Question: i try to put the progress bar into the notification. but the problem is the system will not respond for few seconds and progress bar stuck at beginning once it's started, please take note that even the progress bar is get stuck-ed but the file is still downloading.
Below is the code, please guide me how to deal with the progress bar.
'''
public class StaffChoice extends Activity {
public static final int DIALOG_DOWNLOAD_PROGRESS = 0;
ProgressBar progressBar;
private int progress = 10;
Intent MyI;
PendingIntent MyPI;
NotificationManager MyNM;
Notification notification;
NotificationManager notificationManager;
private void startDownload() {
String url = "http://www.domainurl.com/3d.png"; //this is not a valid url
DownloadFileAsync dfa = new DownloadFileAsync();
dfa.setActivity(StaffChoice.this);
dfa.execute(url);
}
public void onTaskCompleted() {
dismissDialog(DIALOG_DOWNLOAD_PROGRESS);
}
@Override
protected void onCreate(Bundle savedInstanceState)
{
super.onCreate(savedInstanceState);
setContentView(R.layout.staffchoices);
MyI = new Intent(getApplicationContext(), MaxAppsAct.class);
MyPI = PendingIntent.getActivity(getApplicationContext(), 0, MyI, 0);
MyNM = (NotificationManager)getSystemService(Context.NOTIFICATION_SERVICE);
Intent intent = new Intent(this, StaffChoice.class);
final PendingIntent pendingIntent = PendingIntent.getActivity(getApplicationContext(), 0, intent, 0);
notification = new Notification(R.drawable.logo, "Downloading...", System.currentTimeMillis());
notification.flags = notification.flags | Notification.FLAG_ONGOING_EVENT;
notification.contentView = new RemoteViews(getApplicationContext().getPackageName(), R.layout.staffchoices);
notification.contentIntent = pendingIntent;
notification.contentView.setImageViewResource(R.id.imgIcon, R.drawable.save);
notification.contentView.setTextViewText(R.id.tvText, "Downloading...");
notification.contentView.setProgressBar(R.id.pbStatus, 100, progress, false);
notificationManager = (NotificationManager) getApplicationContext().getSystemService(getApplicationContext().NOTIFICATION_SERVICE);
notificationManager.notify(42, notification);
startDownload();
}
public class DownloadFileAsync extends AsyncTask<String, String, String> {
StaffChoice activity;
private boolean completed;
@Override
protected void onPreExecute() {
super.onPreExecute();
showDialog(DIALOG_DOWNLOAD_PROGRESS);
}
@Override
protected String doInBackground(String... aurl) {
int count;
try {
URL url = new URL(aurl[0]);
URLConnection conexion = url.openConnection();
conexion.connect();
int lenghtOfFile = conexion.getContentLength();
Log.d("ANDRO_ASYNC", "Lenght of file: " + lenghtOfFile);
File folder = new File(Environment.getExternalStorageDirectory() + "/MaxApps");
boolean success = false;
if (!folder.exists()) {
success = folder.mkdirs();
}
if (!success) {
} else {
}
InputStream input = new BufferedInputStream(url.openStream());
OutputStream output = new FileOutputStream("/sdcard/MaxApps/3d.png");
byte data[] = new byte[1024];
long total = 0;
while ((count = input.read(data)) != -1) {
total += count;
publishProgress(""+(int)((total*100)/lenghtOfFile));
output.write(data, 0, count);
}
output.flush();
output.close();
input.close();
} catch (Exception e) {}
return null;
}
protected void onProgressUpdate(Integer... progress) {
notification.contentView.setProgressBar(R.id.pbStatus, 100, progress[0], false);
notificationManager.notify(42, notification);
}
@Override
protected void onPostExecute(String unused) {
completed = true;
notifyActivityTaskCompleted();
}
public void setActivity(StaffChoice activity){
this.activity = activity;
if (completed) {
notifyActivityTaskCompleted();
}
}
private void notifyActivityTaskCompleted() {
if (null != activity) {
activity.onTaskCompleted();
}
}
}
}
'''

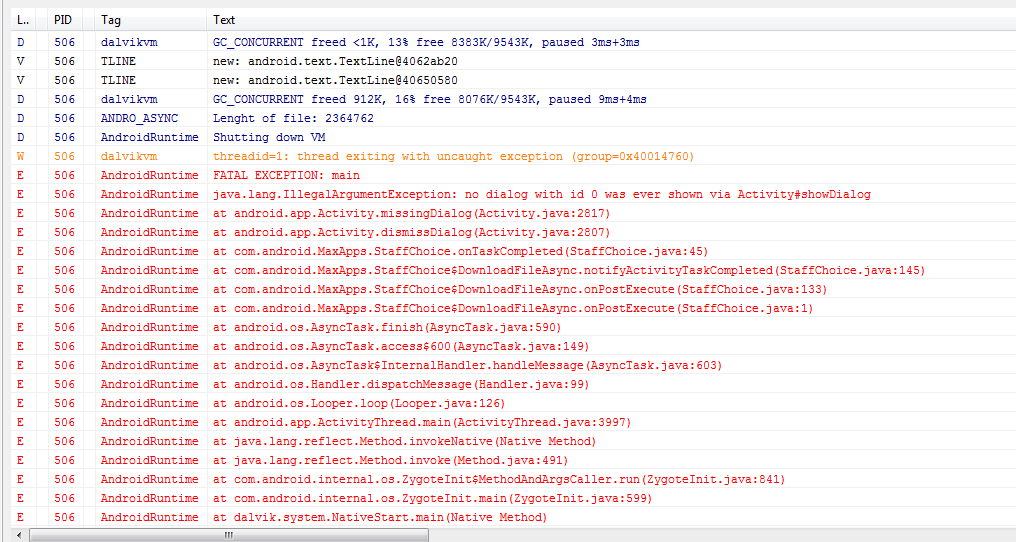
Answer: I recommend you shouldn't use AsyncTask inside a thread.
To show notification, in your AysnTask, add following code:
'''
@Override
protected void onProgressUpdate(Integer... progress) {
notification.contentView.setProgressBar(R.id.pbStatus, 100, progress[0], false);
notificationManager.notify(42, notification);
}
'''
: error in the logcat look like this (the dismiss dialog cause error):
<URL>
You can try this:
'''
class YourActivity extends Activity {
private void startDownload() {
String url = "http://www.domainurl.com/3d.png";
DownloadFileAsync dfa = new DownloadFileAsync();
dfa.setActivity(YourActivity.this);
dfa.execute(url);
}
public void onTaskCompleted() {
dismissDialog(DIALOG_DOWNLOAD_PROGRESS);
}
public void dismissDialog(int id){
//...
}
public void showDialog(int id){
//...
}
public class DownloadFileAsync extends AsyncTask<String, String, String> {
YourActivity activity;
private boolean completed;
@Override
protected void onPreExecute() {
super.onPreExecute();
activity.showDialog(DIALOG_DOWNLOAD_PROGRESS);
}
@Override
protected String doInBackground(String... aurl) {
// nothing change
}
protected void onProgressUpdate(Integer... progress) {
notification.contentView.setProgressBar(R.id.pbStatus, 100, progress[0], false);
notificationManager.notify(42, notification);
}
@Override
protected void onPostExecute(String unused) {
completed = true;
notifyActivityTaskCompleted();
}
}
public void setActivity(YourActivity activity){
this.activity = activity;
if ( completed ) {
notifyActivityTaskCompleted();
}
private void notifyActivityTaskCompleted() {
if (null != activity) {
activity.onTaskCompleted();
}
}
}
'''
When you use in , it should update the progress to notification